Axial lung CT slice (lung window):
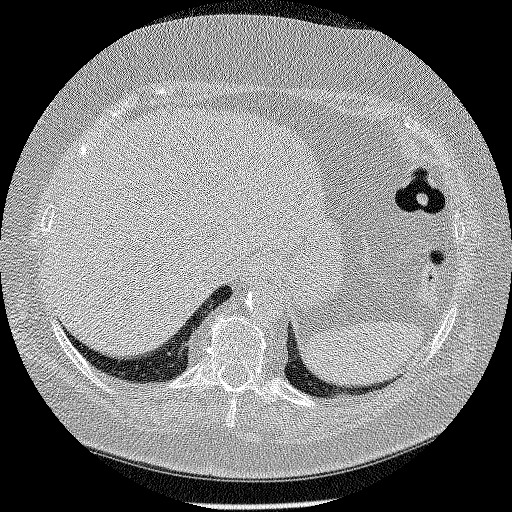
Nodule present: no